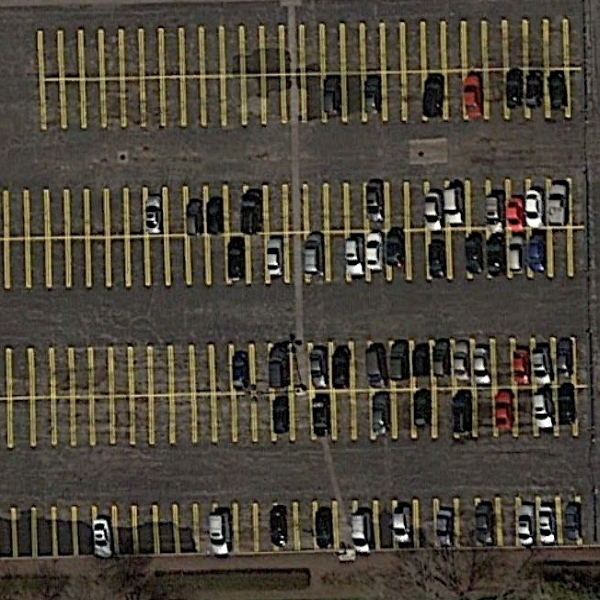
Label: Parking